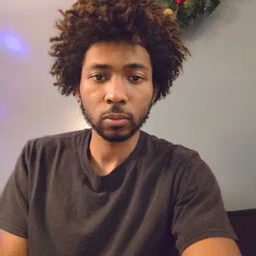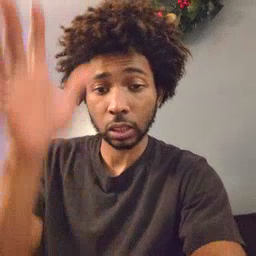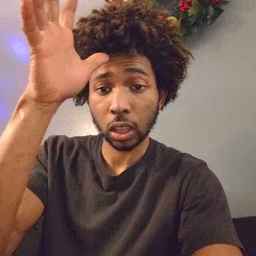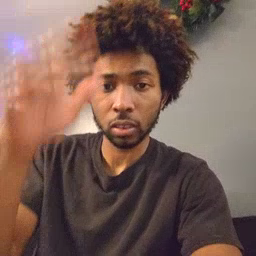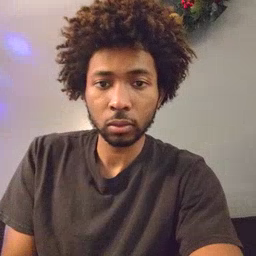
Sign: dad